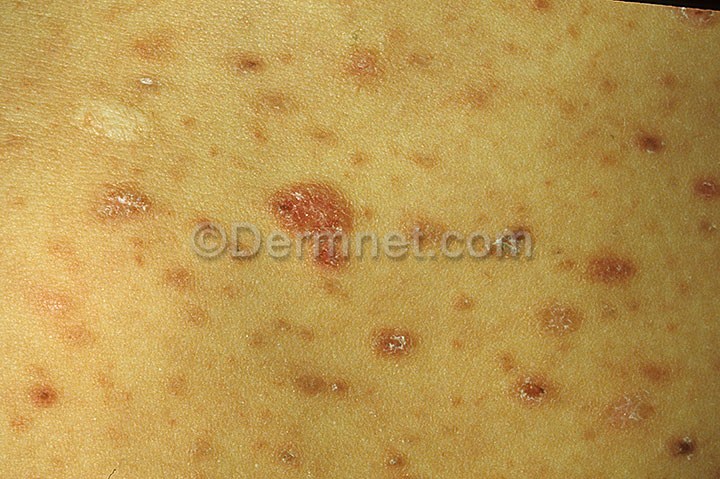
Disease: Psoriasis pictures Lichen Planus and related diseases